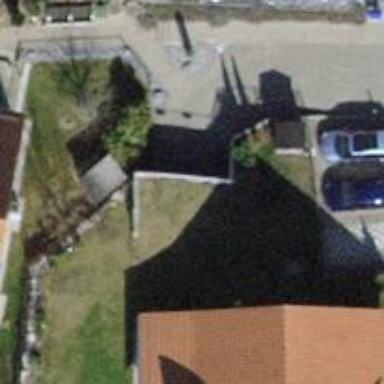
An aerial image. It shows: Parking entrance.